Field crop: tomato
Growth stage: 1
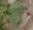
Species: solanum